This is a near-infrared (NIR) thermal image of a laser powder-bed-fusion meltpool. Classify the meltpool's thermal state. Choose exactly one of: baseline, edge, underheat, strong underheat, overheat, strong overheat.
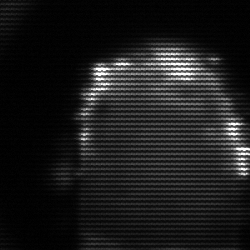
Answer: baseline